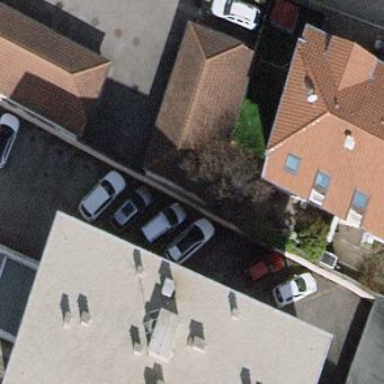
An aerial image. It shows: Group of garages.